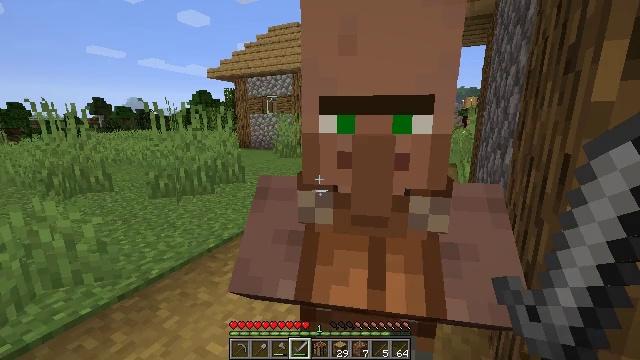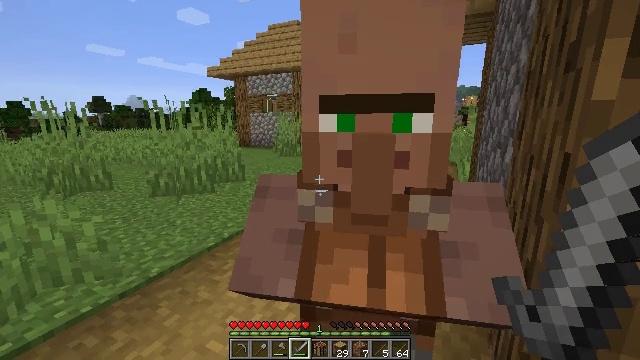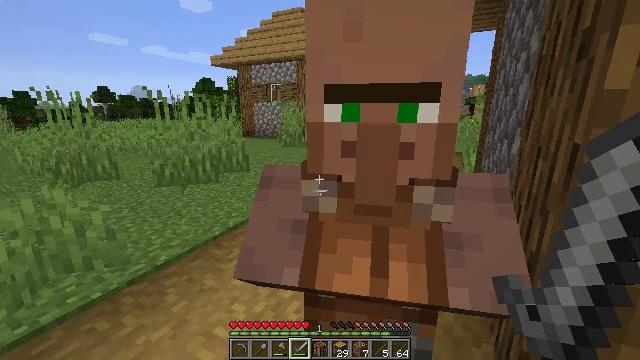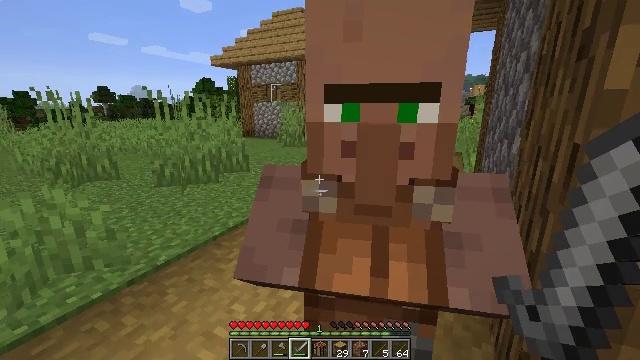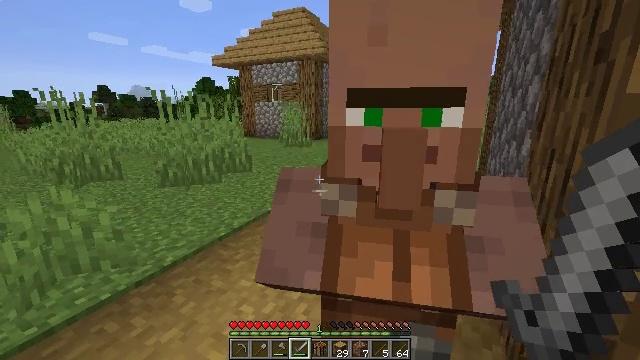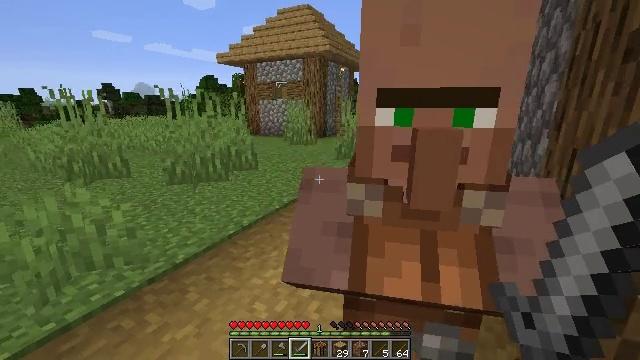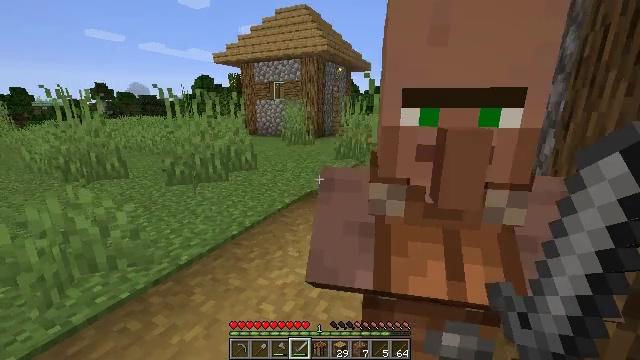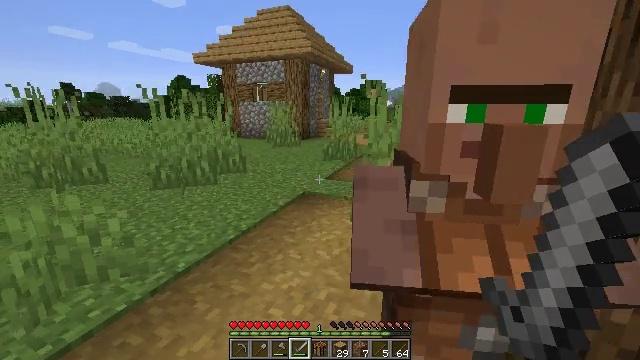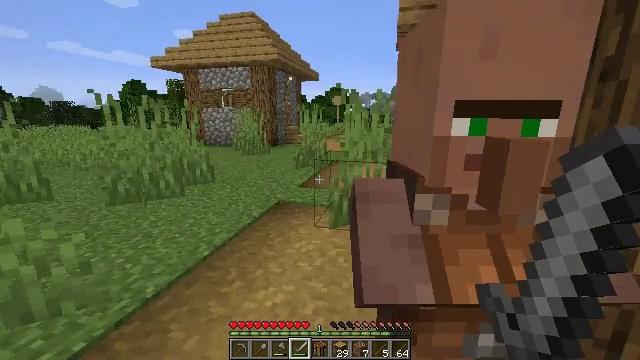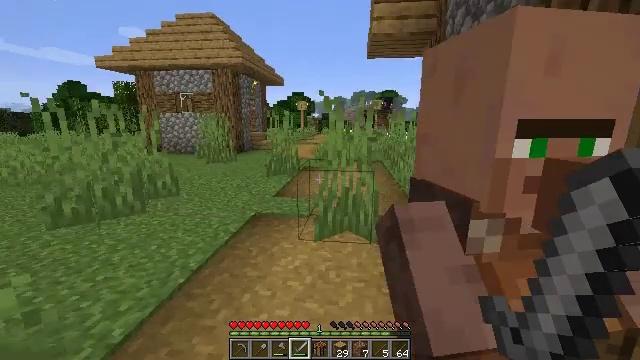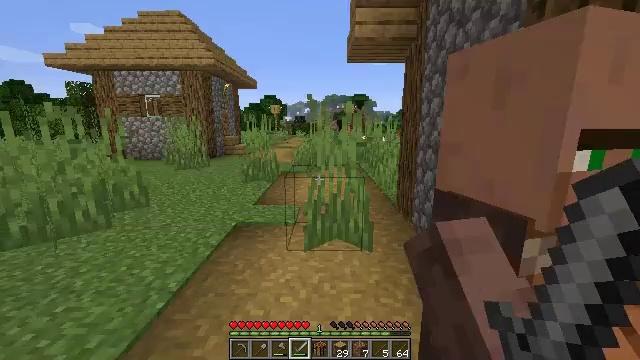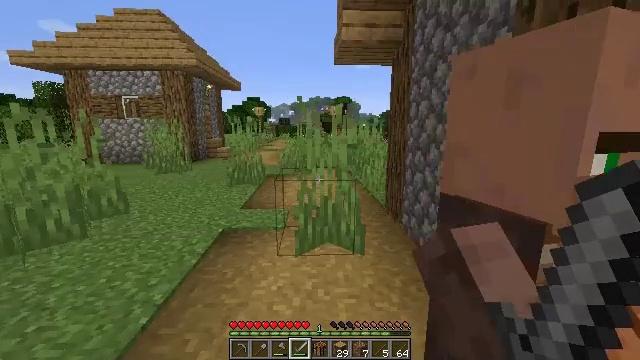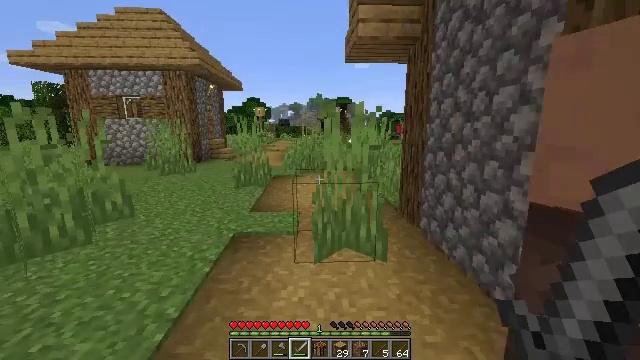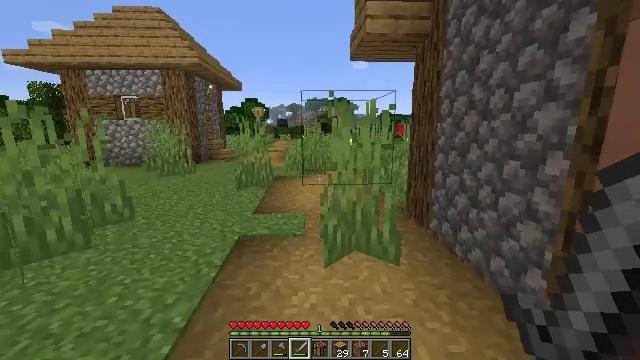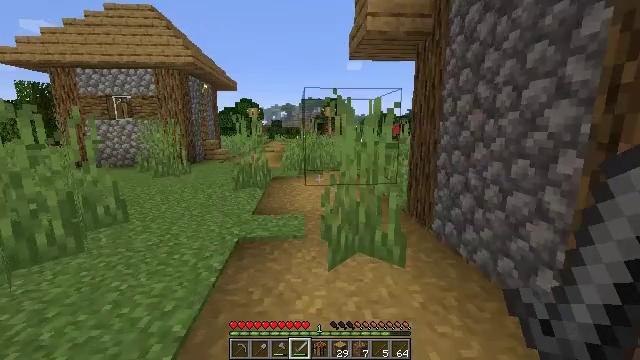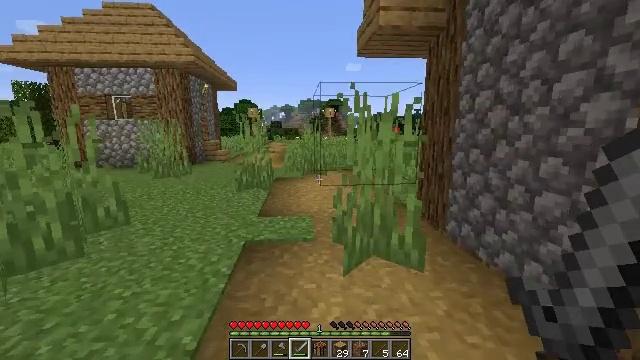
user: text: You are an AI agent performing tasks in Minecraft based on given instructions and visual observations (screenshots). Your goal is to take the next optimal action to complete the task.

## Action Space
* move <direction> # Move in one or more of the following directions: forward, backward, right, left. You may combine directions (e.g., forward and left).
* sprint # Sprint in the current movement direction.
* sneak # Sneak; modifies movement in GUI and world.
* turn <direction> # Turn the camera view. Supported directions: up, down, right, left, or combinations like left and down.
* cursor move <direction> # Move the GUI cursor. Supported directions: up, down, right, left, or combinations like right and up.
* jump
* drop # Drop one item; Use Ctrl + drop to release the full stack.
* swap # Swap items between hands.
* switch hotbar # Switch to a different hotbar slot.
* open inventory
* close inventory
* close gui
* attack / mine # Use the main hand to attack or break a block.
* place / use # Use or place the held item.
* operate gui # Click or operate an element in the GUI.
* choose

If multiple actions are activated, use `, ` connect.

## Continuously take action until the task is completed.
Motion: motion action
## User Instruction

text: Destroy the cauldron to put it in your inventory.
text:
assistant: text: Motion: no_op
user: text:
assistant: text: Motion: turn down
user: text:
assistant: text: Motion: no_op
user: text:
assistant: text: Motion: move left
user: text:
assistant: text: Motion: move left
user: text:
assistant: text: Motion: move left
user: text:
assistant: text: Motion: move forward and move left, turn right
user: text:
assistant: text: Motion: move forward and move left, turn right and up
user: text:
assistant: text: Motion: move forward and move left, turn right and up
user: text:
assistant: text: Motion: move forward and move left, turn right
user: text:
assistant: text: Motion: move forward and move left, turn right
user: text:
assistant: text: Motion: move forward and move left
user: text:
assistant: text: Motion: move forward and move left
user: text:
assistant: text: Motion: move forward and move left, turn right
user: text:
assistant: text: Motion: move forward and move left
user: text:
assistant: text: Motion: move forward and move left
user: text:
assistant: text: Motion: move forward and move left
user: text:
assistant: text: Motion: move forward and move left
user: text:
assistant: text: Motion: move forward and move left
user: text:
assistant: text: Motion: move forward and move left
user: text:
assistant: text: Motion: move forward and move left
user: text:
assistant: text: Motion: move forward and move left
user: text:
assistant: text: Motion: move forward and move left
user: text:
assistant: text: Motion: move forward
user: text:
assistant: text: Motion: move forward
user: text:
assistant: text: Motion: move forward
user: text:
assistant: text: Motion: move forward
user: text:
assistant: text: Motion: move forward, sprint
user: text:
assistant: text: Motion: move forward, sprint
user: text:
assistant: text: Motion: move forward, sprint, turn right